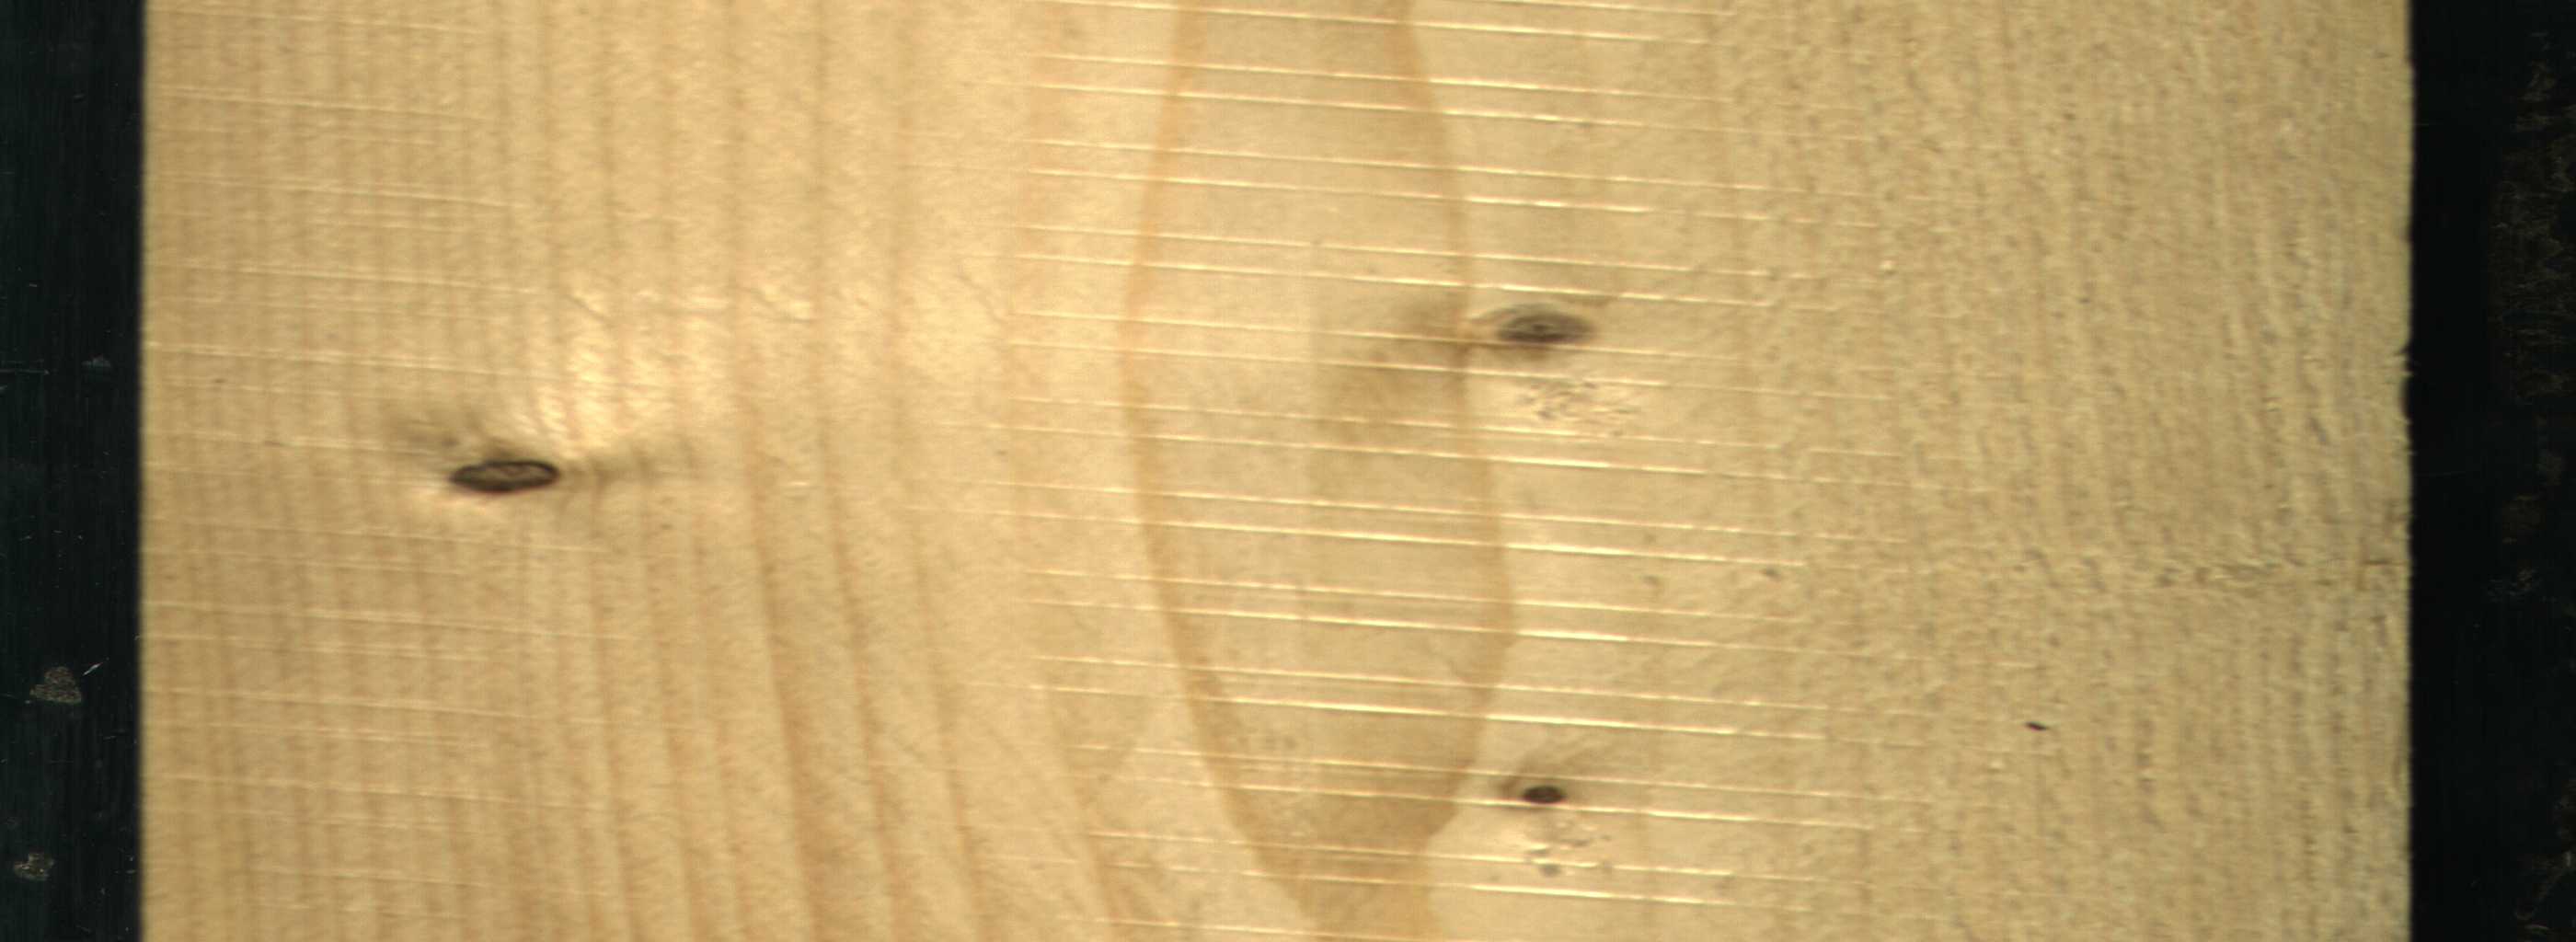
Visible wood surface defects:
Live_Knot
Live_Knot
Live_Knot